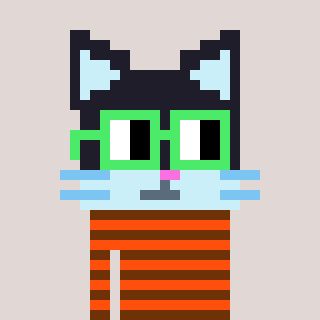
a pixel art character with square light green glasses, a cat-shaped head and a orange-colored body on a warm background